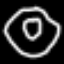
Label: donut